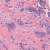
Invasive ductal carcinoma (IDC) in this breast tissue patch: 1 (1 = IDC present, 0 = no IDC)